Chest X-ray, PA view. Patient: 48 years old, sex M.
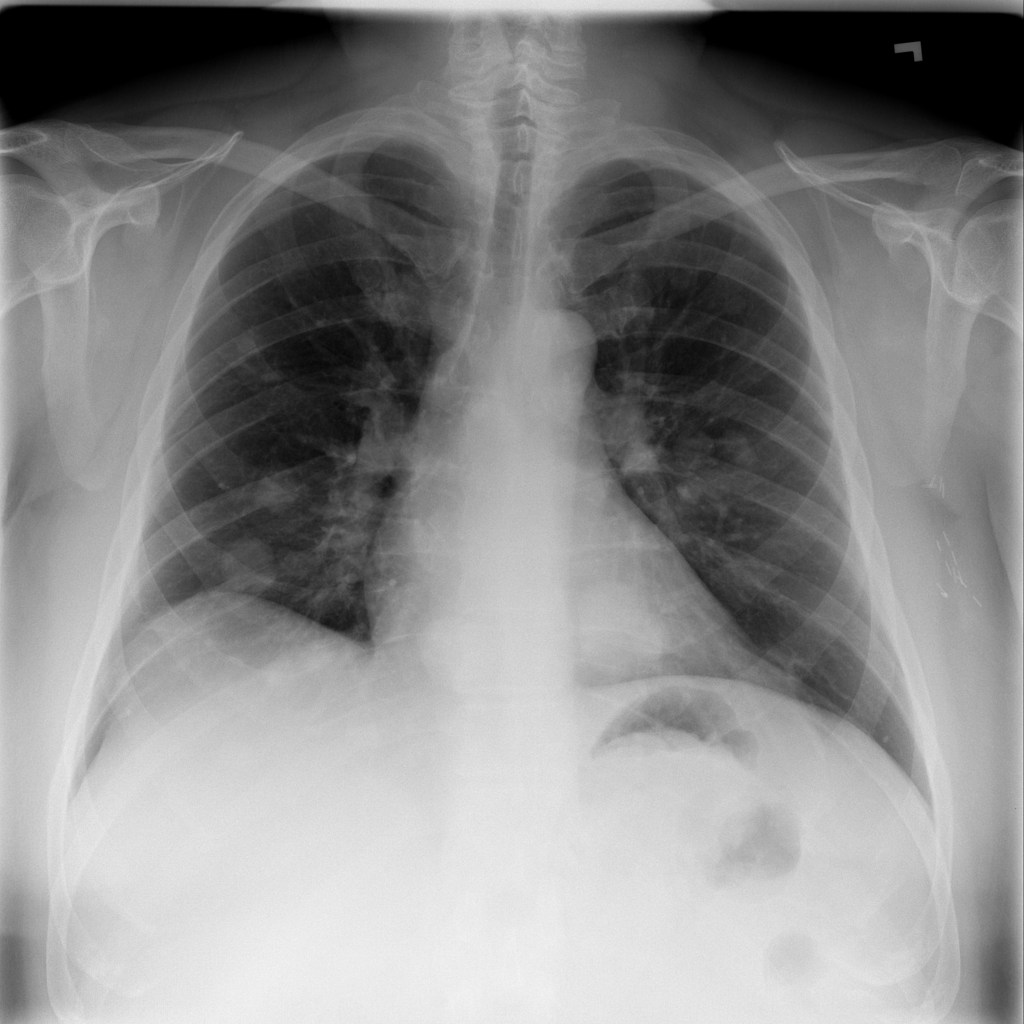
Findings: Mass